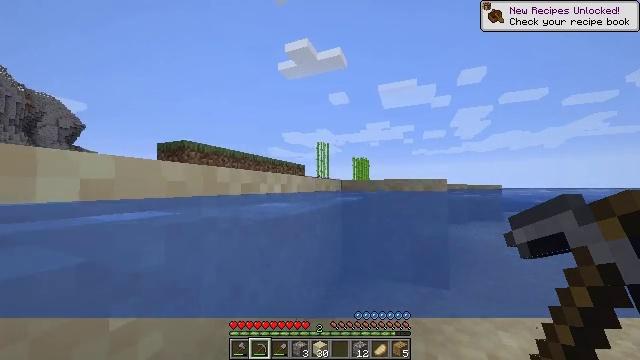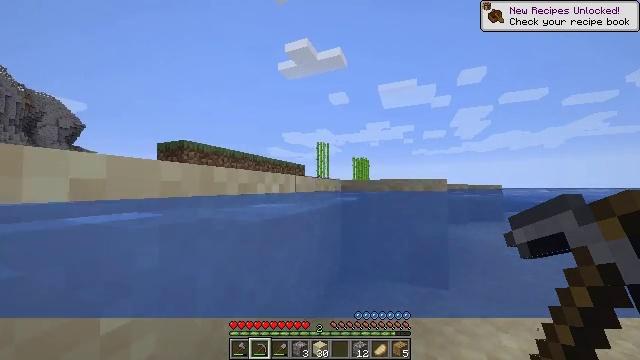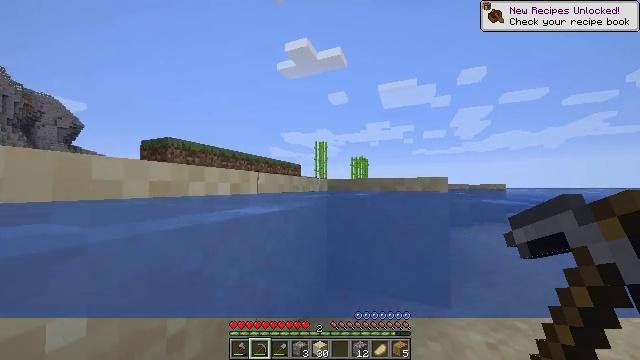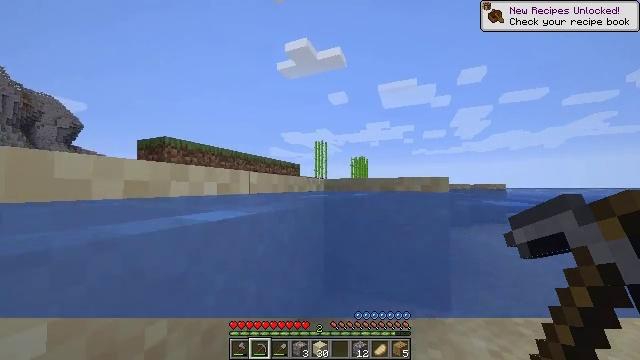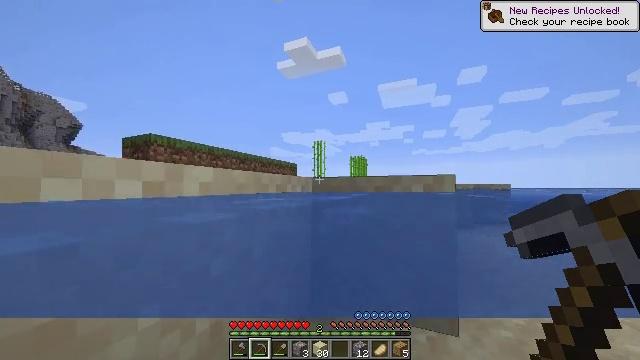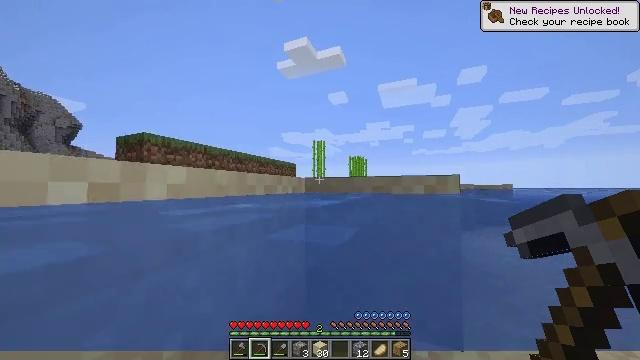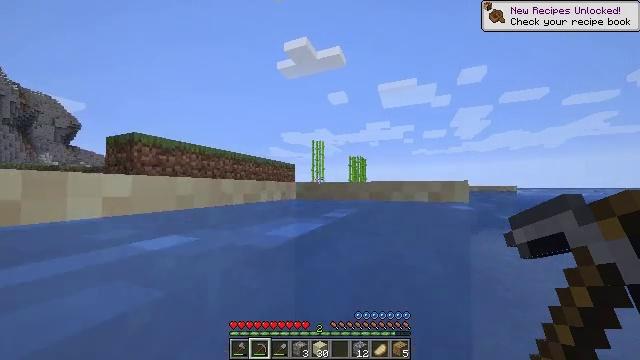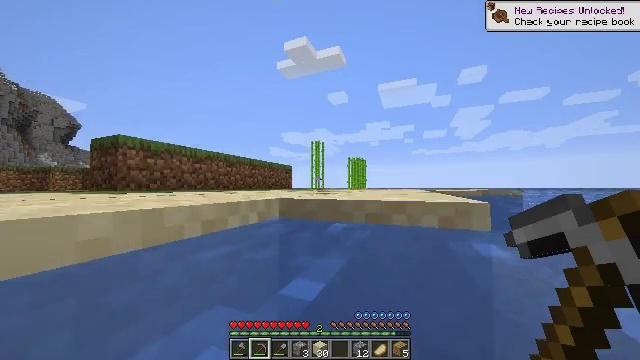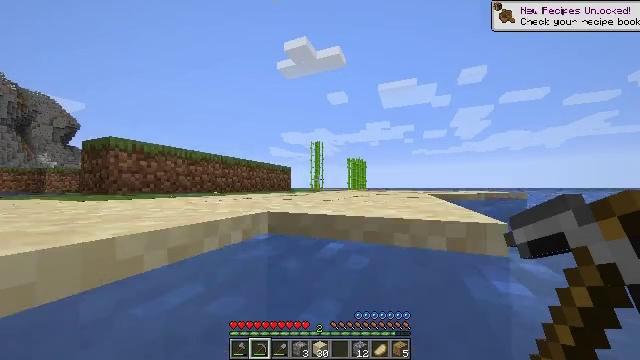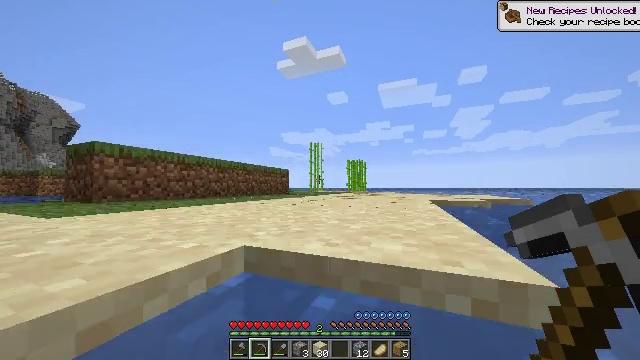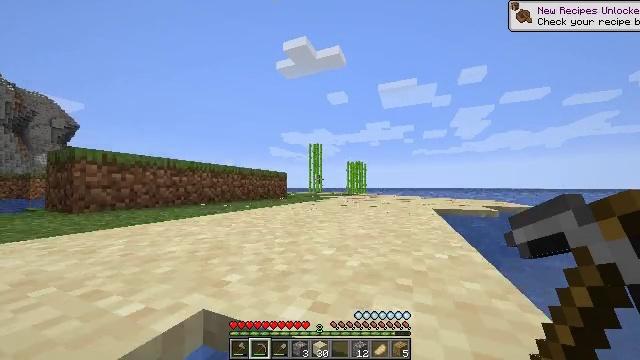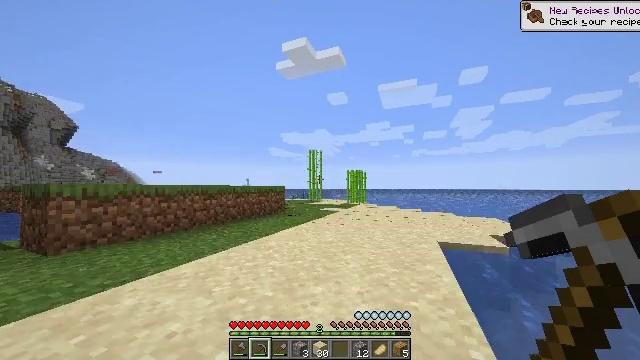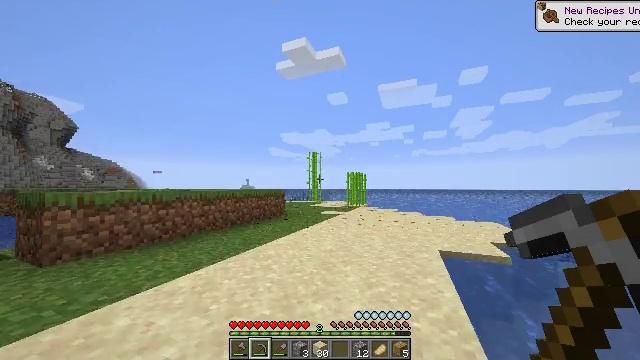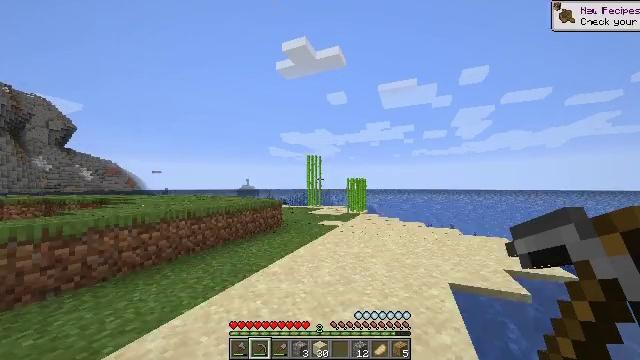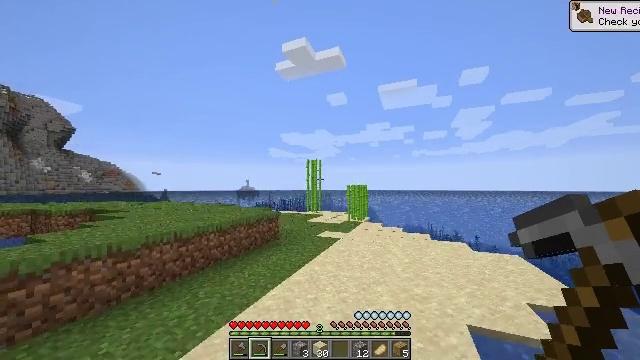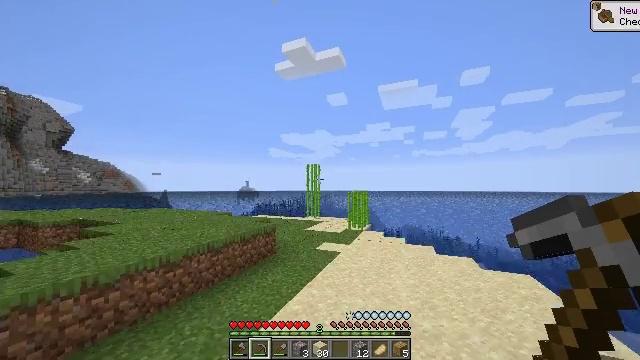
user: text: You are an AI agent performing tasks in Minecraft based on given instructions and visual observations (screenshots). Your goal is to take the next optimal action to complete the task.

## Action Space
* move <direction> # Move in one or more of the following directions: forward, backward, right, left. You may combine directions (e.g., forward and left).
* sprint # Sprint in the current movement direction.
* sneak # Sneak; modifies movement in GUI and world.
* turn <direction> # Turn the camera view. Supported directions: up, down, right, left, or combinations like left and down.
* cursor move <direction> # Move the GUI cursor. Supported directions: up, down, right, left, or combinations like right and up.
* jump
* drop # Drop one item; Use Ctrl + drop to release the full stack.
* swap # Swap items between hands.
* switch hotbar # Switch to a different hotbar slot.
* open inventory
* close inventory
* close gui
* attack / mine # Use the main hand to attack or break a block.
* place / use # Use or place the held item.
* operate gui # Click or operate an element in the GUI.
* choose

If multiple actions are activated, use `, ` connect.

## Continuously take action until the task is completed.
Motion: motion action
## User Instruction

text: Harvest sugar cane from the plant.
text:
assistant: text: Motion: move forward and move right
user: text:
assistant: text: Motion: move forward
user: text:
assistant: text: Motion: move forward, sprint
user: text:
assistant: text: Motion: move forward, sprint
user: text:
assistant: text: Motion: move forward, sprint, jump
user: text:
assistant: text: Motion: move forward, sprint, jump
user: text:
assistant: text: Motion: move forward, sprint, jump
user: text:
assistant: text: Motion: move forward, sprint, jump
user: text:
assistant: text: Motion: move forward, sprint, jump
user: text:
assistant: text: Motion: move forward, sprint, jump
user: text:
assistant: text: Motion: move forward, sprint, jump
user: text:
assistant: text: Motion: move forward, jump
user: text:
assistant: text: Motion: move forward, jump
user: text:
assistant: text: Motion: move forward, jump
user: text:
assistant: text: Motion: move forward, sprint, jump
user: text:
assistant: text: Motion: move forward, sprint
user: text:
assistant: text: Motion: move forward, sprint
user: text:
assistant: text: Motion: move forward, sprint
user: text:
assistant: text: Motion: move forward, sprint
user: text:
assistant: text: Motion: move forward, sprint
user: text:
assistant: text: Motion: move forward, sprint
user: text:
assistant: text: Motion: move forward, sprint
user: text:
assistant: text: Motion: move forward, sprint
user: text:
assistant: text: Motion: move forward, sprint, jump
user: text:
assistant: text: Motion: move forward and move right, sprint, jump
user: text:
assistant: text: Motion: move forward and move right, sprint, turn down, jump
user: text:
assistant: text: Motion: move forward and move right, sprint, jump
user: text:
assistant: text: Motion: move forward and move right, jump
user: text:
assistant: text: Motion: move forward and move right, jump
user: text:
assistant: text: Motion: move forward and move right, jump